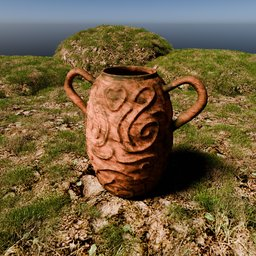
Label: nature